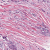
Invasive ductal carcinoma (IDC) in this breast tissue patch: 1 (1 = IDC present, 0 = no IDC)